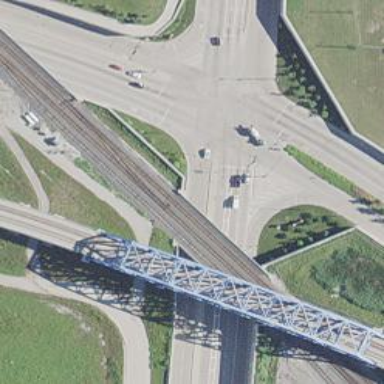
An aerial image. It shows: Bridge with contact line electrification.